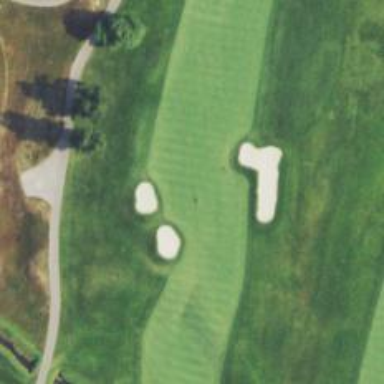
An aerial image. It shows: View of golf hole.